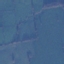
Label: Pasture